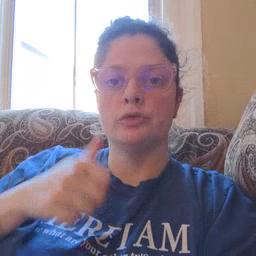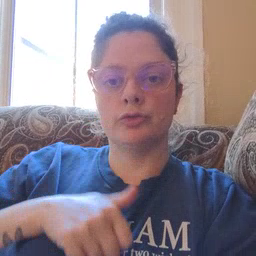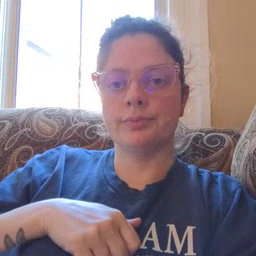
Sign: girl